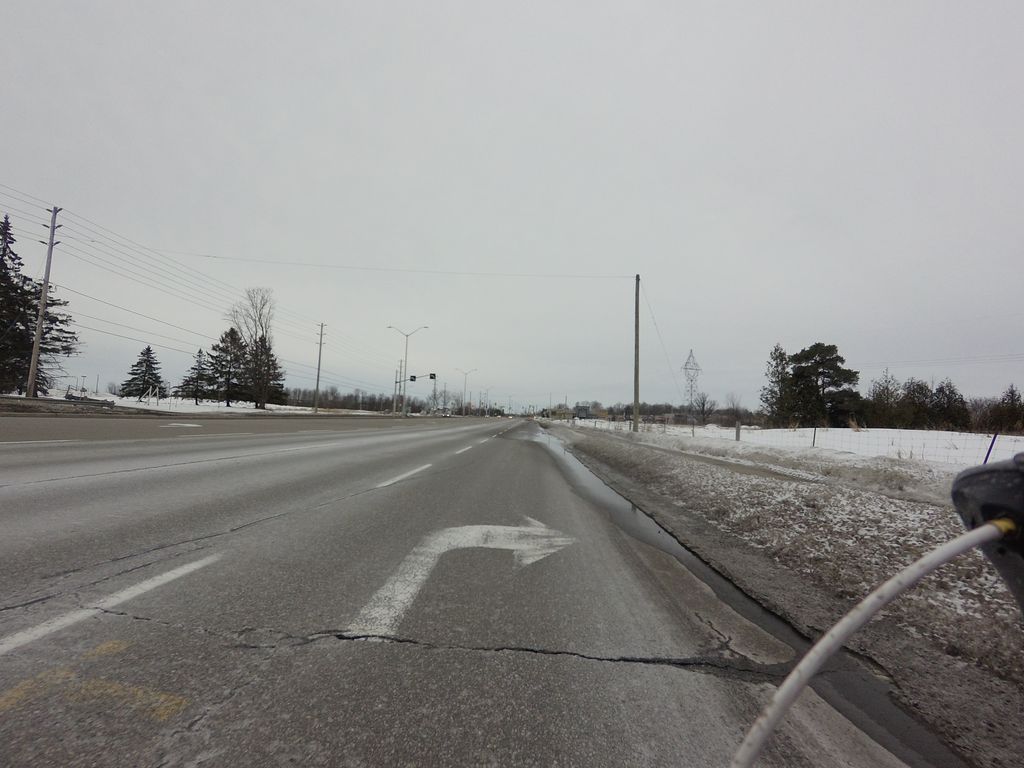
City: ottawa-gatineau